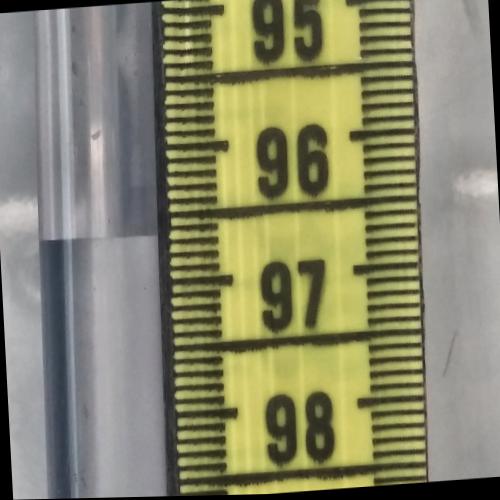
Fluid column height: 96.68 cm